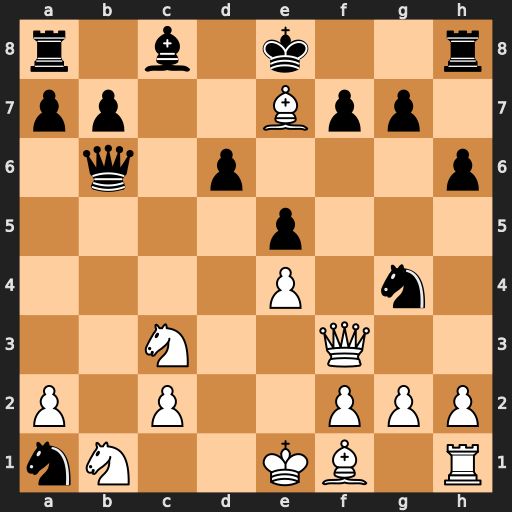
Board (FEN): r1b1k2r/pp2Bpp1/1q1p3p/4p3/4P1n1/2N2Q2/P1P2PPP/nN2KB1R
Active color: w
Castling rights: Kkq
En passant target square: -
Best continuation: Bb5+ Kxe7 Nd5+ Kf8 Nxb6